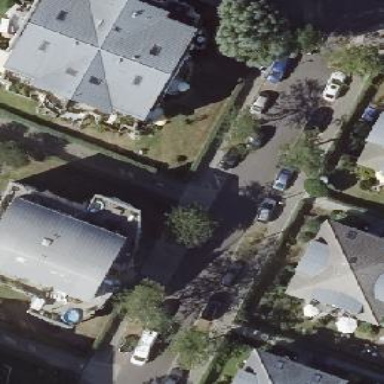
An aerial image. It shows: Apartments housed in building with round roof.